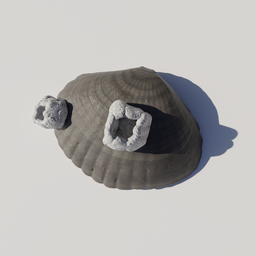
Label: animals